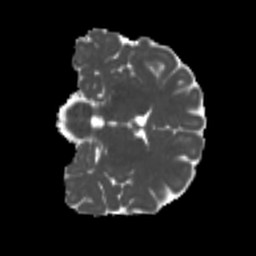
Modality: MD
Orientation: coronal
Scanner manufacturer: siemens
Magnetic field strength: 3 T
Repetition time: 4 s
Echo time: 0.0594 s